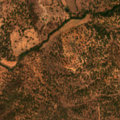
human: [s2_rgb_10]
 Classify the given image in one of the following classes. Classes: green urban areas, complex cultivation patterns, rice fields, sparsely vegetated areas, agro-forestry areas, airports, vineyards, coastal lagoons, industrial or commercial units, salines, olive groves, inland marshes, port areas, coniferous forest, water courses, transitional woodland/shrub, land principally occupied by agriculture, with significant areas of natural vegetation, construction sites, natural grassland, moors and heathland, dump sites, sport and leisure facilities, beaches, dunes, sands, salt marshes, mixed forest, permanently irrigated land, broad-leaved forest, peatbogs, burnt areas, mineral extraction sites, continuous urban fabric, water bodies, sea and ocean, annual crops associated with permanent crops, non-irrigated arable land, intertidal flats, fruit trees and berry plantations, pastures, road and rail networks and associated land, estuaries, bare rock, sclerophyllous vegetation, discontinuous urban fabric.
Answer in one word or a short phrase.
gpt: non-irrigated arable land, agro-forestry areas, broad-leaved forest